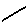
Label: line